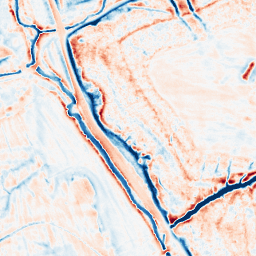
Category: edge_preserving
Decomposition family: guided
Decomposition parameters: radius: 4
eps: 0.1
Upsampling method: cubic_mitchell
Upsampling parameters: scale: 8
Upsampling scale: 8